Question: I have a seed file that generates numerous objects, including and . After the accounts are created, a loop generates 80 transactions for each account (there are 150 accounts).
Everything works well, except I need the account's column to be updated to reflect the change caused by the transaction. I've tried this in 100 different ways. Here is my most recent approach:
from
'''
accounts.each do |account|
80.times do
type = types.sample
case (type)
when 1
description = descriptions_ATM_Withdrawal.sample
amount = (atm_amounts.sample) *-1
when 2
description = descriptions_Check.sample
amount = ((500.0 - 5.0) * rand() + 5) *-1
when 3
description = descriptions_Deposit.sample
amount = (2000.0 - 5.0) * rand() + 5
when 4
description = descriptions_AutoDraft.sample
amount = ((350.0 - 5.0) * rand() + 5) *-1
when 5
description = descriptions_POS.sample
amount = ((150.0 - 5.0) * rand() + 5) *-1
when 6
description = descriptions_Transfer
amount = (500.0 - 5.0) * rand() + 5
when 7
description = descriptions_Withdrawal
amount = ((500.0 - 5.0) * rand() + 5) *-1
when 99
description = descriptions_Miscellaneous
amount = ((500.0 - 5.0) * rand() + 5) *-1
end
AcctTransaction.create do |transaction|
transaction.id = SecureRandom.random_number(99999999999999)
transaction.account_id = account.id
transaction.transaction_type_id = type
transaction.description = description
transaction.amount = amount
transaction.adjusted_bal = account.balance + transaction.amount
# keep transaction in chronological order unless it's the first one
unless AcctTransaction.exists?(account_id: transaction.account_id)
transaction.date = rand(account.date_opened..Time.now)
else
transaction.date = rand(AcctTransaction.where(account_id: transaction.account_id).last.date..Time.now)
end
end
Account.find(AcctTransaction.last.account_id).update_column(:balance, AcctTransaction.last.adjusted_bal)
end
end
'''
Trying to update with the last line before the "ends". I've tried , as well as just "=". Nothing seems to work. The account's "balance" field be updated after each transaction in order to provide an accurate basis for calculation in the iteration of the account transaction creation loop.
. This can't be that difficult. Again, the whole thing would work just fine if the balance gets updated like it should.
Rails 4.1.8 / Ruby 2.1.5
Please help.. THANK YOU!
'''
class Account < ActiveRecord::Base
belongs_to :customer
belongs_to :user
has_one :acct_type
has_many :acct_transactions, :dependent => :destroy
accepts_nested_attributes_for :acct_type
accepts_nested_attributes_for :acct_transactions
validates :acct_type_id, presence: true
end
'''
'''
class AcctTransaction < ActiveRecord::Base
belongs_to :account
has_one :transaction_type
accepts_nested_attributes_for :transaction_type, :allow_destroy => false
end
'''

As you can see, what happens is the original balance (seen in header if you zoom in), . Every transaction, therefore, is calculated based on this amount.
. Trying to replicate this functionality when creating the nested seeds:
'''
public
def modify_acct_balance
account = Account.find(@acct_transaction.account_id)
case @acct_transaction.transaction_type_id
when 1,2,4,5,7
account.update(balance: account.balance - @acct_transaction.amount)
when 3
account.update(balance: account.balance + @acct_transaction.amount)
end
end
def adjust_balance
case @acct_transaction.transaction_type_id
when 2,4,5,7
@acct_transaction.adjusted_bal = Account.find(@acct_transaction.account_id).balance - @acct_transaction.amount
when 3
@acct_transaction.adjusted_bal = Account.find(@acct_transaction.account_id).balance + @acct_transaction.amount
end
end
'''
Please note that the above methods calculate differently based on the transaction type (+ or -) - user always supplies positive value. Works though.
Thanks
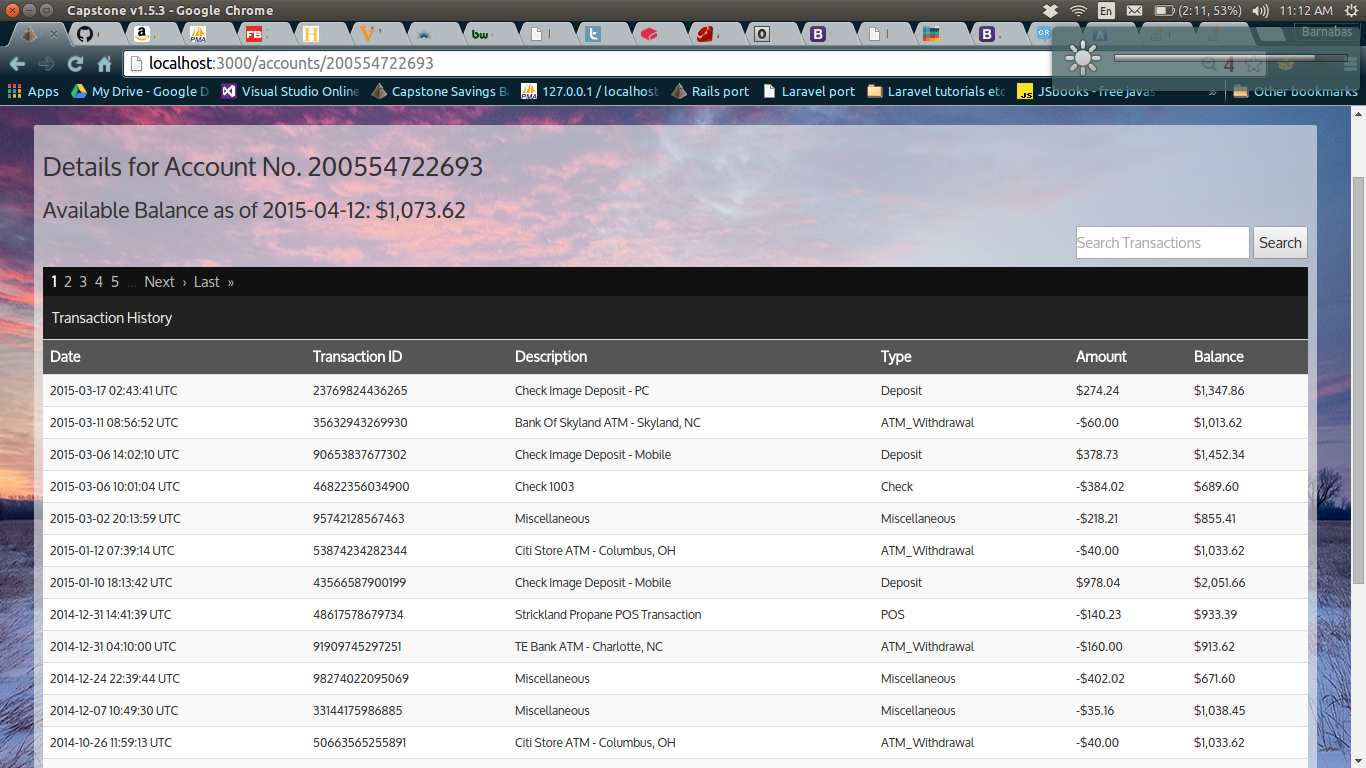
Answer: To make this work, I had to do 2 things:
1. Change the syntax of update method (last line of seeds.rb) to this : account.update(balance: transaction.adjusted_bal)
2. Add a ! (bang) to the create method (AcctTransaction.create! do |transaction|)
The create method probably works fine without the bang, but I'm leaving it in because everything works great now. Also, I'm not sure why using only works with this syntax. I tried other variants and other methods to update this column and none seemed to work. Almost seems like seeds.rb only works with "bare bones" Rails methods. Thanks to the Deeno and all others who've helped me work this out.